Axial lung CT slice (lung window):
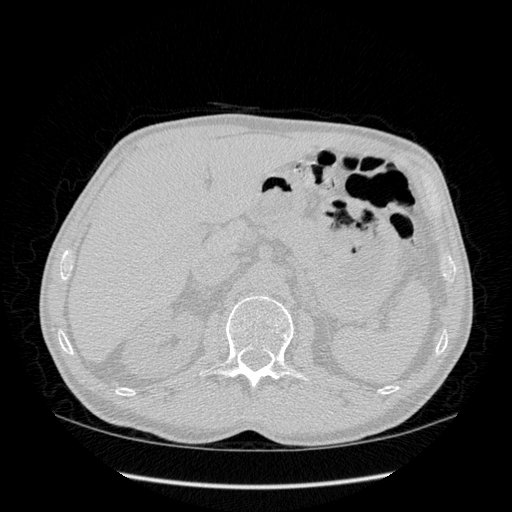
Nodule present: no